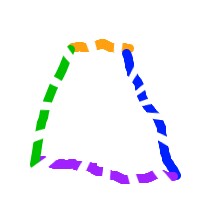
Shape: trapezoid